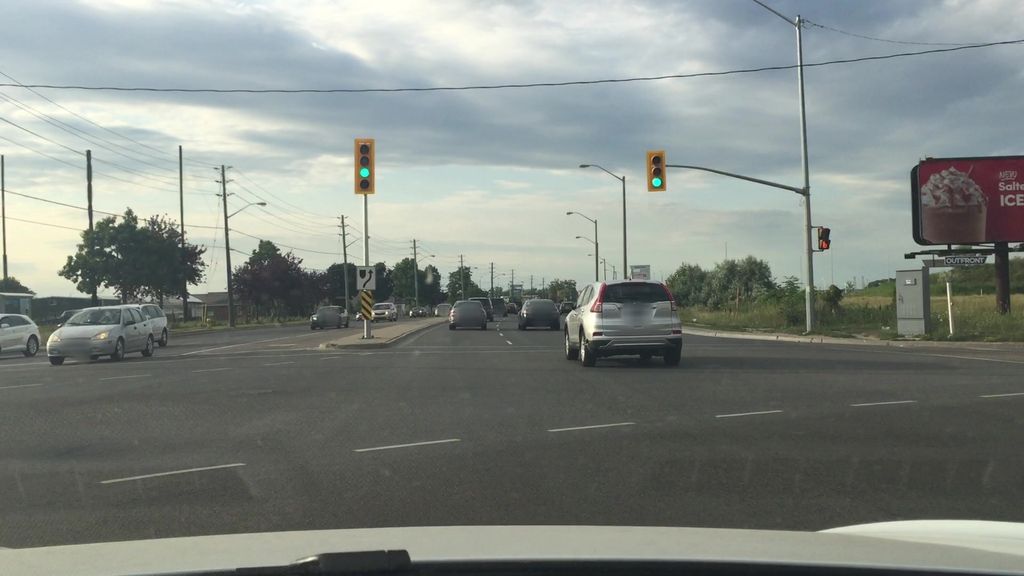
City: toronto